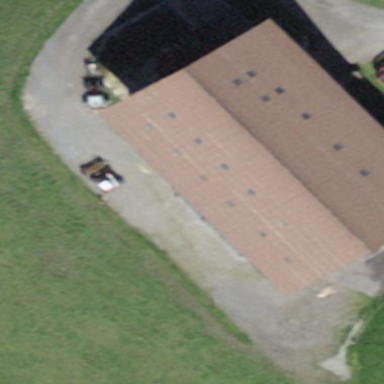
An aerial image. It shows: Rural barn.